Interaction volume radius: 5 \u00c5
Interaction volume height: 10 \u00c5
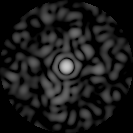
Disorder parameter: 0.8133